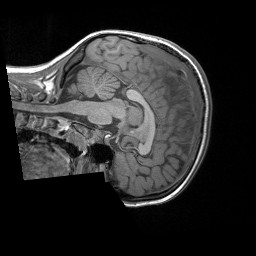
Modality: T1w
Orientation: sagittal
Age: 7
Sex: male
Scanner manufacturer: siemens
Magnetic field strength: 3 T
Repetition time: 1.65 s
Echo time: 0.00203 s